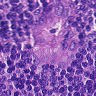
Metastatic tissue present: yes